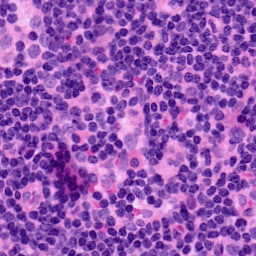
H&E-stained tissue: LymphNode